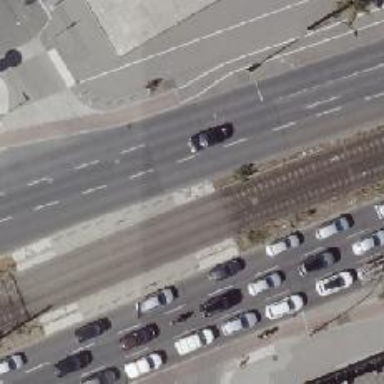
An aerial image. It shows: Footway that serves as traffic island.